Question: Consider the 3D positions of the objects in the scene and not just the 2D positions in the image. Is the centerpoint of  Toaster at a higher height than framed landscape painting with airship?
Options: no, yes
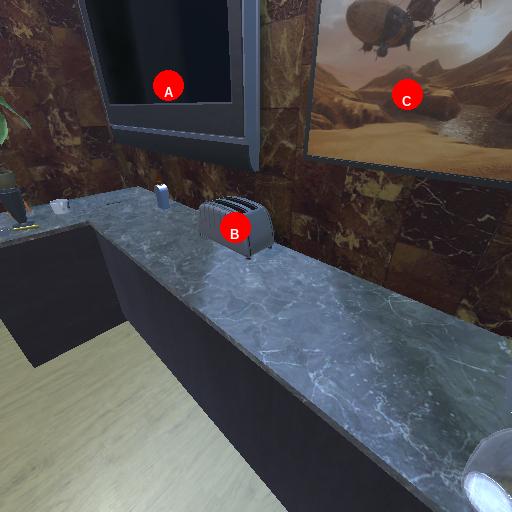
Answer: no